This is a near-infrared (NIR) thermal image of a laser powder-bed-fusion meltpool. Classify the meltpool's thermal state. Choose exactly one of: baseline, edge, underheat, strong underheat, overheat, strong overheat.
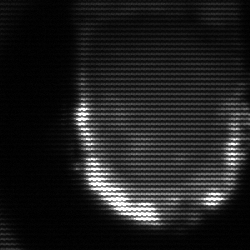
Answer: baseline